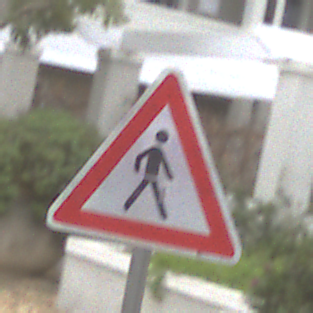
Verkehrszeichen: FussgaengerLinks
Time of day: Midday
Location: Outdoor (Urban)
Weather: Overcast
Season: NotSpecified
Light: Natural